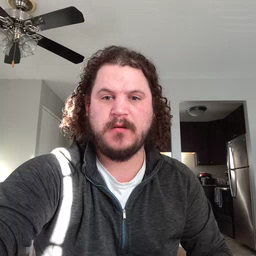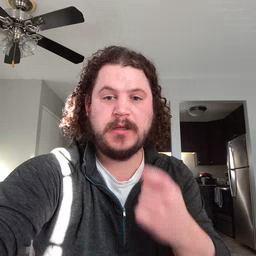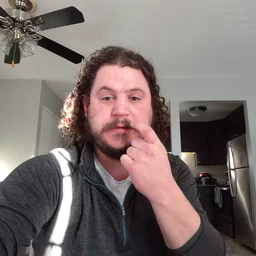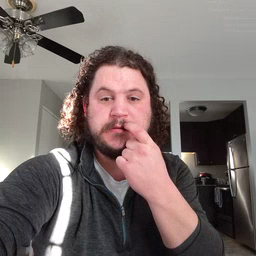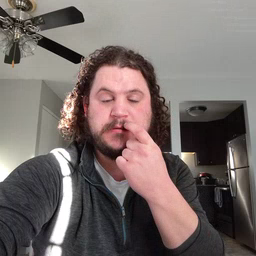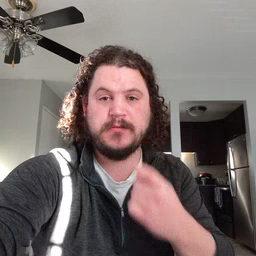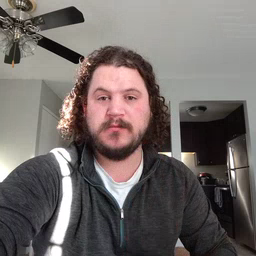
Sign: glasswindow